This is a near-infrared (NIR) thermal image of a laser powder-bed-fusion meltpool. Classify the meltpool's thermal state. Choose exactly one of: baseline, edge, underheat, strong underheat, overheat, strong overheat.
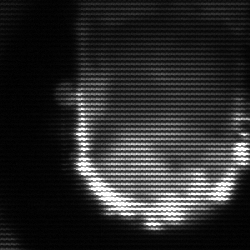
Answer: baseline